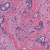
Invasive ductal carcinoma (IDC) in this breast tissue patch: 1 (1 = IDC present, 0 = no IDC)